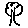
Label: tree